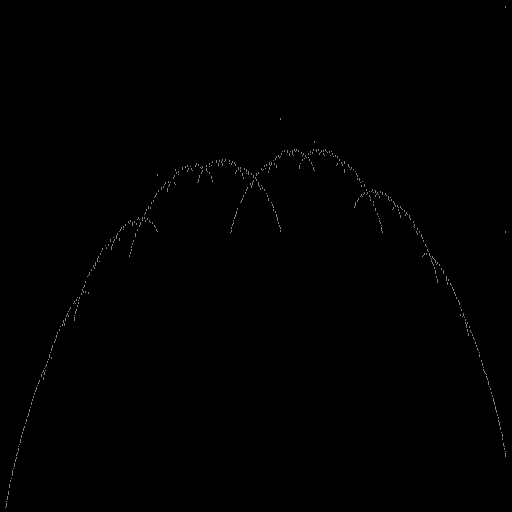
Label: a4